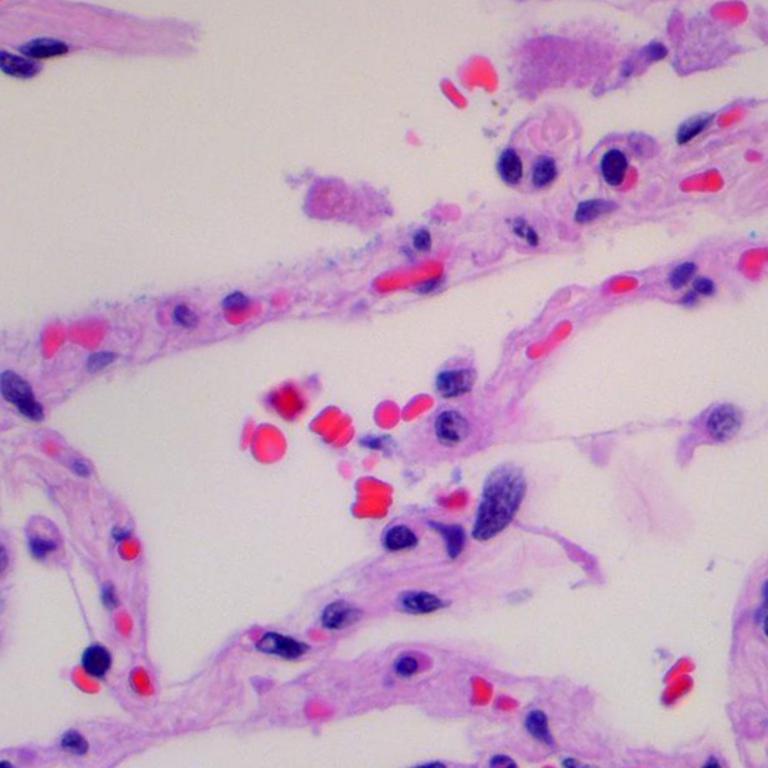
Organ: lung
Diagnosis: benign